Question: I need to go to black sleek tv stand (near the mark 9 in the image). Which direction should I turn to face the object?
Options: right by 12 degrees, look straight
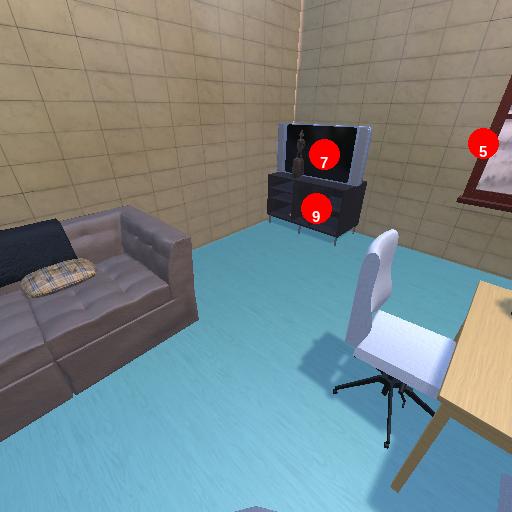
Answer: right by 12 degrees